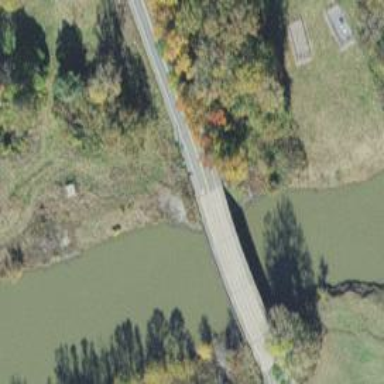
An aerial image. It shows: Secondary road on asphalt bridge with beam structure.